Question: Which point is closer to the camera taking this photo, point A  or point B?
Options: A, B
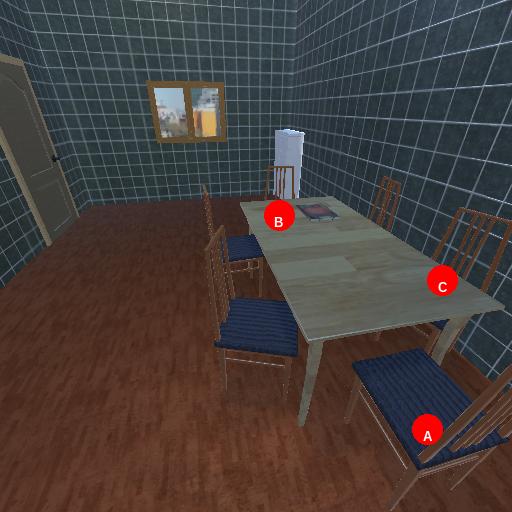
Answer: A